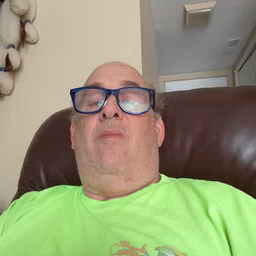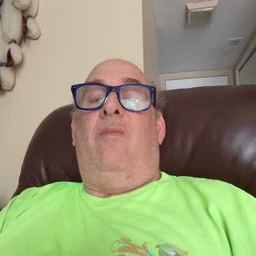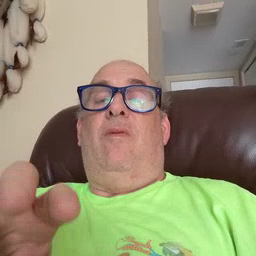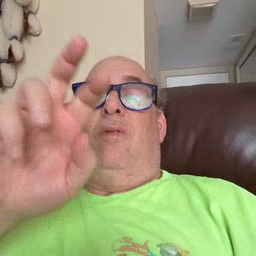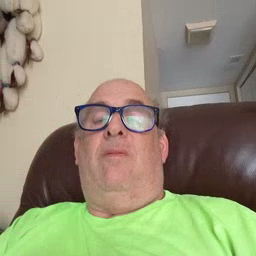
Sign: jump